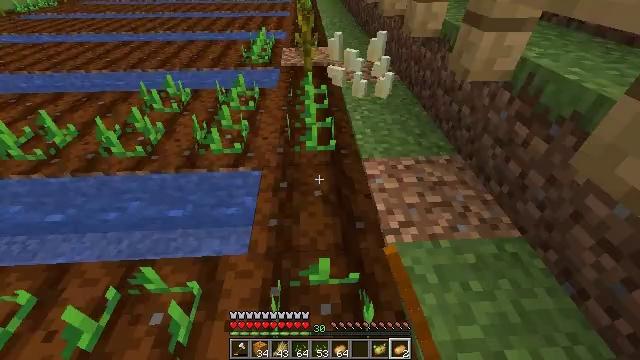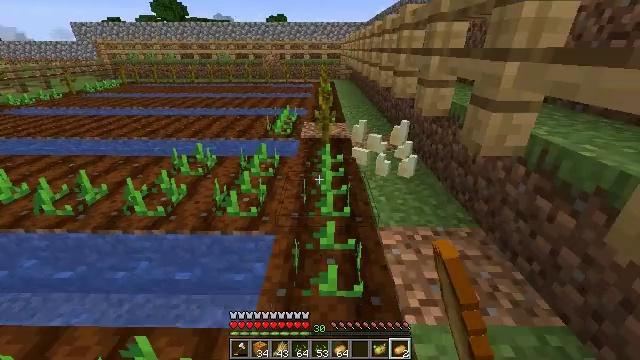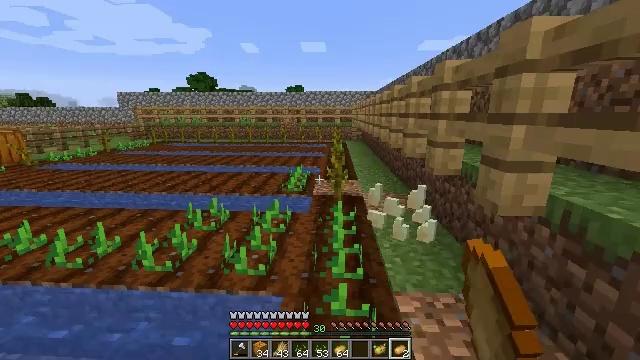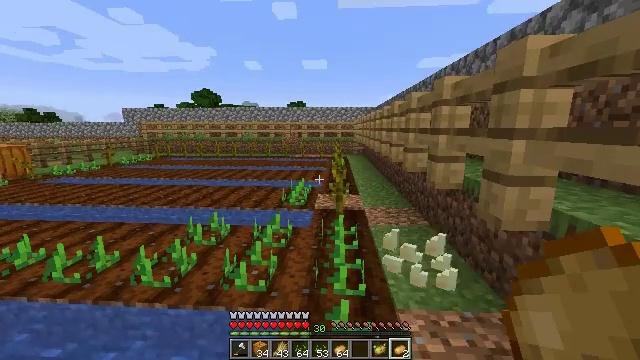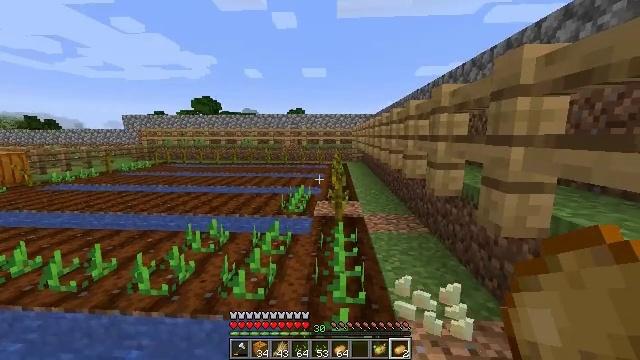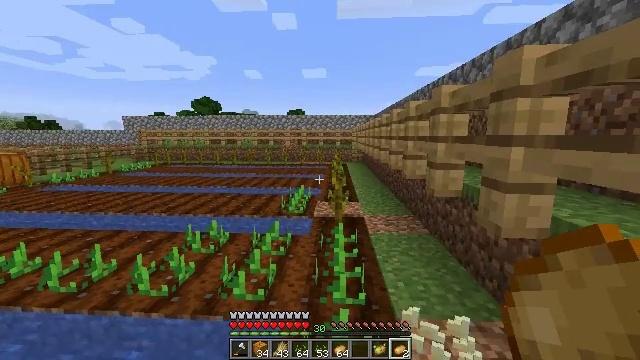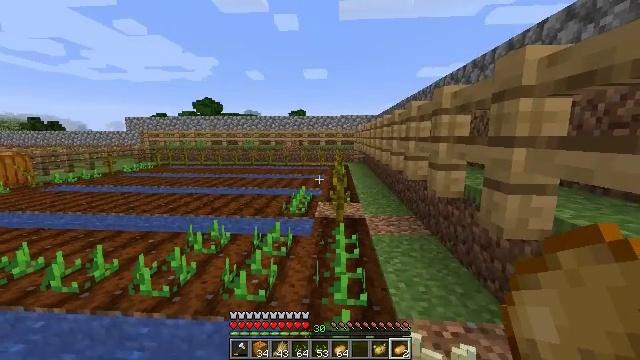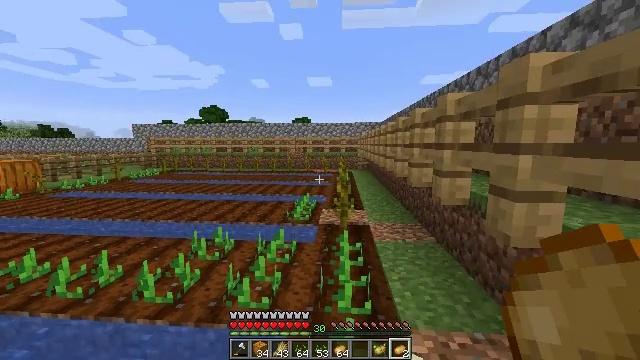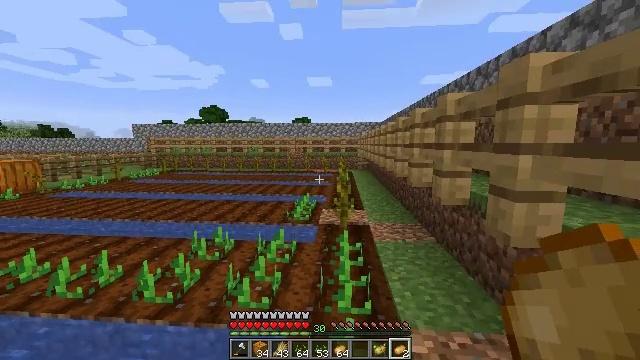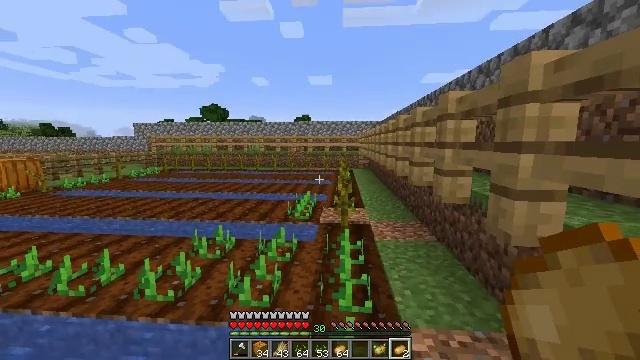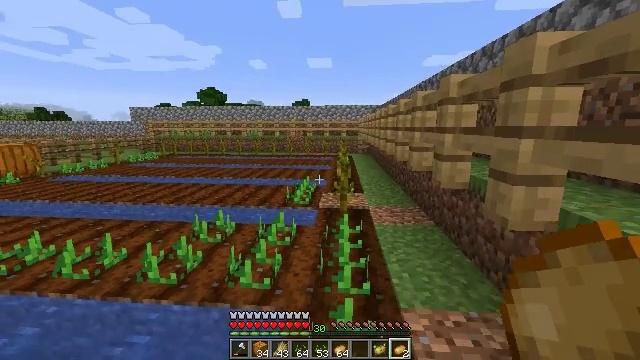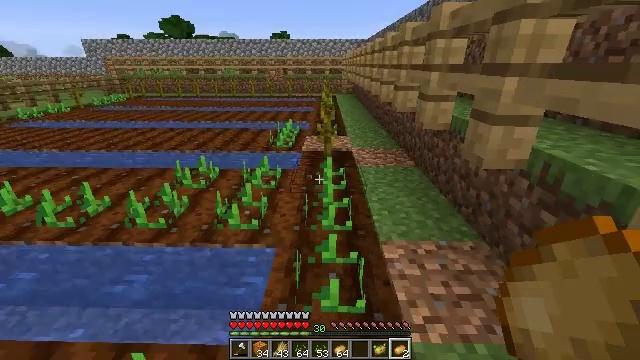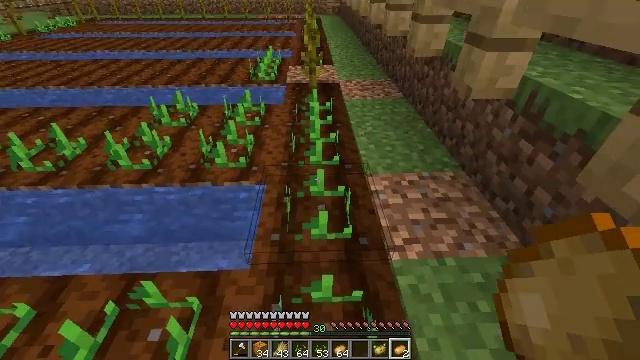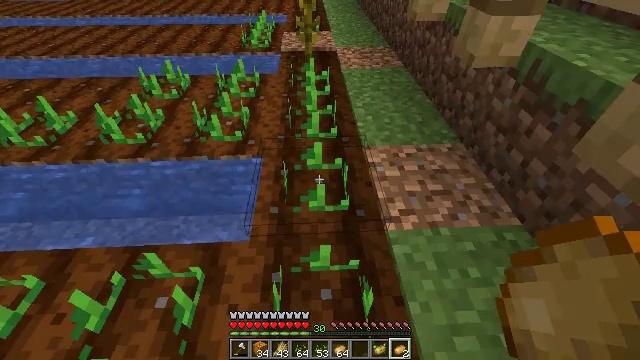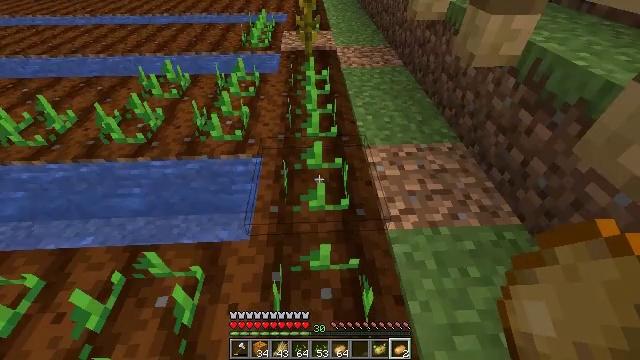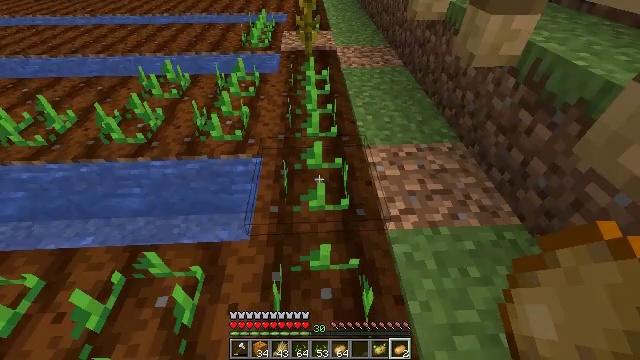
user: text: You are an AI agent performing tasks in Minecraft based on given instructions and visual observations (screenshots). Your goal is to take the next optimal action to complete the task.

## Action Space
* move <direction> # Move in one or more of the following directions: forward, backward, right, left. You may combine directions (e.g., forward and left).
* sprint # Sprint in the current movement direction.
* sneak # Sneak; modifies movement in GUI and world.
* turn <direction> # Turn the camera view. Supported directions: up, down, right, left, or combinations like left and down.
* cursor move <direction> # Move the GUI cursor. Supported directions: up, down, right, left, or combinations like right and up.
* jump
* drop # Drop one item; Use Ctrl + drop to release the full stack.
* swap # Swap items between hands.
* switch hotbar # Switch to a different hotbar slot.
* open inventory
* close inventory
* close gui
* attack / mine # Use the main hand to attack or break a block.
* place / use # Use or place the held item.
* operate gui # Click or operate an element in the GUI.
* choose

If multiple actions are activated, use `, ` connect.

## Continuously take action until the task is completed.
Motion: motion action
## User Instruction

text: Collect the pumpkin stem for seeds.
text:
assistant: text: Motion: turn left and up
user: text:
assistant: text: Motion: turn left and up
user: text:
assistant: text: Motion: turn up
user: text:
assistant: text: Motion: turn up
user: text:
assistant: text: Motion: no_op
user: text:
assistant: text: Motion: no_op
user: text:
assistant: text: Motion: turn up
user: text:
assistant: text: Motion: no_op
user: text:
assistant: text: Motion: no_op
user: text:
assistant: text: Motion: turn down
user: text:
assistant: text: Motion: turn right and down
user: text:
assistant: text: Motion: turn right and down
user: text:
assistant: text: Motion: turn down
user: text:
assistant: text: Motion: no_op
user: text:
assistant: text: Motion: no_op
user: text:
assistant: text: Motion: no_op
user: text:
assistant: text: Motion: no_op
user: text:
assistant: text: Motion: turn left
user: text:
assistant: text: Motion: turn left and up
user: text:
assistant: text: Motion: turn left and up
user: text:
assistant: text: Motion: turn left and up
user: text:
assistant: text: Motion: move forward, turn up
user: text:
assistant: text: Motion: move forward, turn right
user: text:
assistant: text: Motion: move forward, turn right
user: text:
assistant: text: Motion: move forward, turn right and down
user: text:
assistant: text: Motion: move forward, turn right and down
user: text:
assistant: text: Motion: move forward
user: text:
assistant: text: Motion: move forward, turn right and down
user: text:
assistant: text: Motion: move forward, turn right and down
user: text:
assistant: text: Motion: move forward, turn right and down